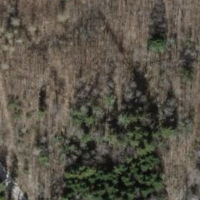
EUNIS habitat code: 41
Species observed at this site:
Clematis vitalba